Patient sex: M
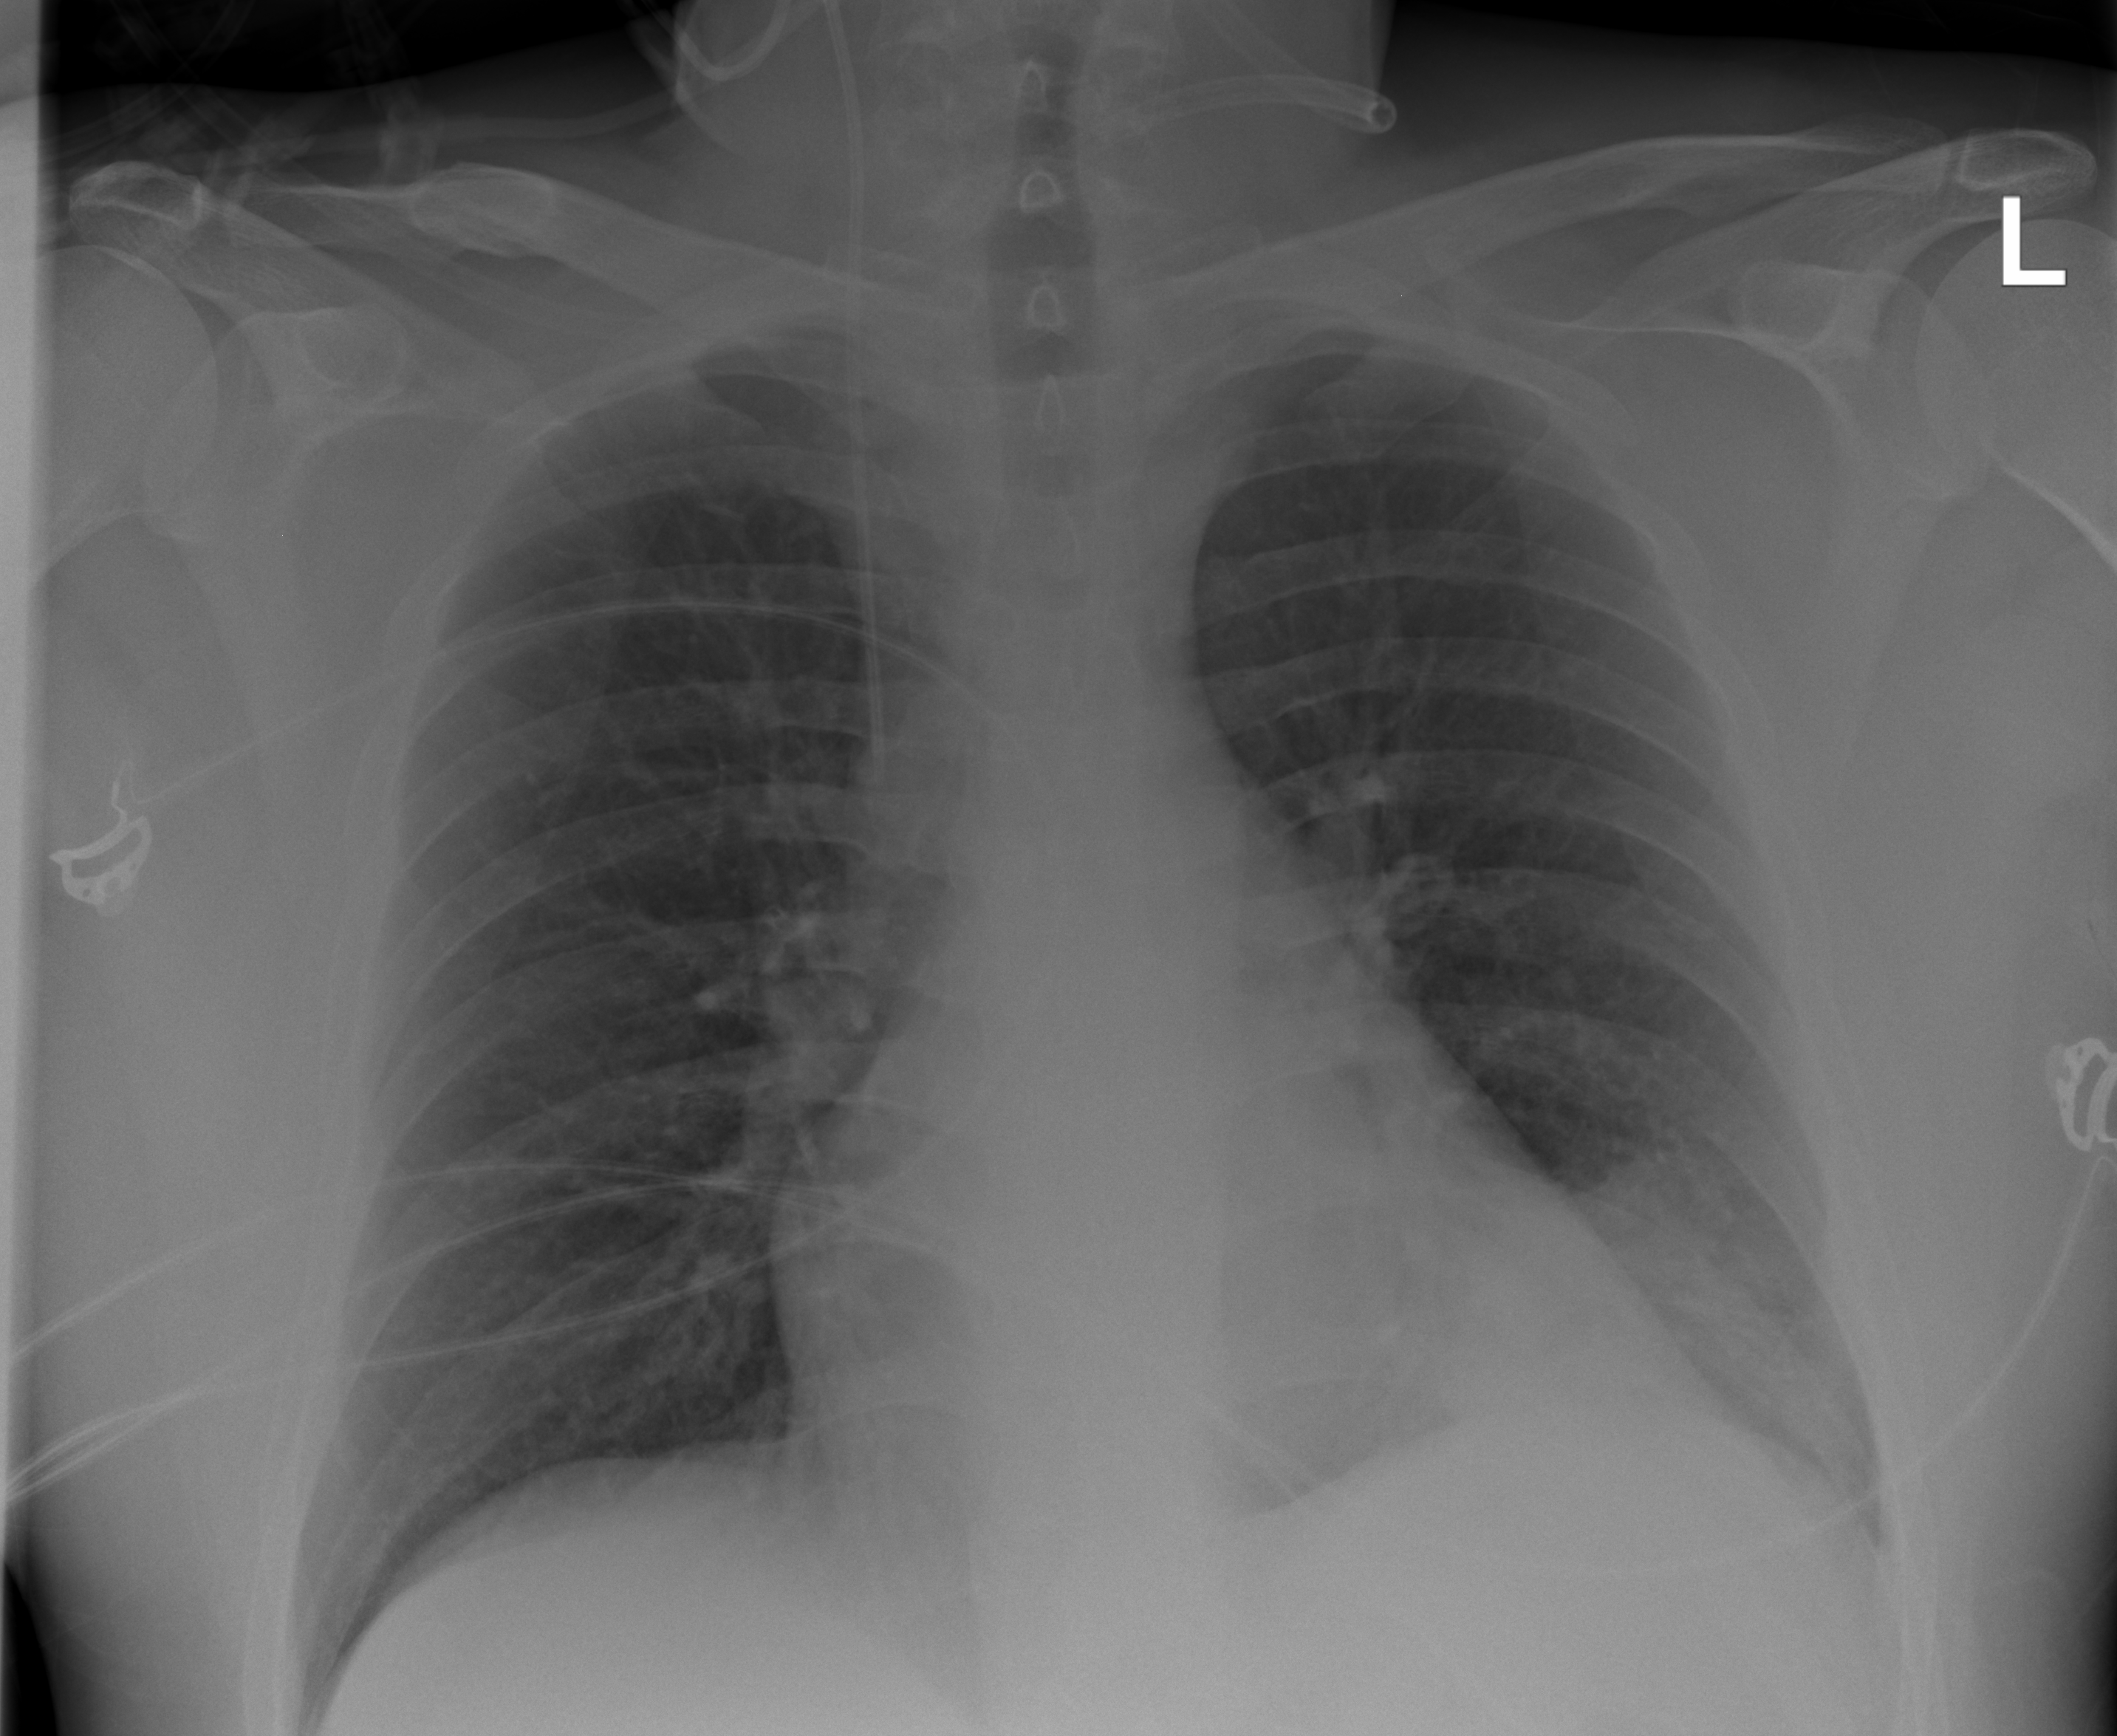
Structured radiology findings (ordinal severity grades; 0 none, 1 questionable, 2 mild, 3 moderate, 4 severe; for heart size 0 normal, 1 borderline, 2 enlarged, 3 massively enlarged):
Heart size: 1
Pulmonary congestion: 0
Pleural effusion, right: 0
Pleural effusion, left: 0
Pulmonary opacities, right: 0
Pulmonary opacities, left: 3
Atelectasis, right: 0
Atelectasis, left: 2